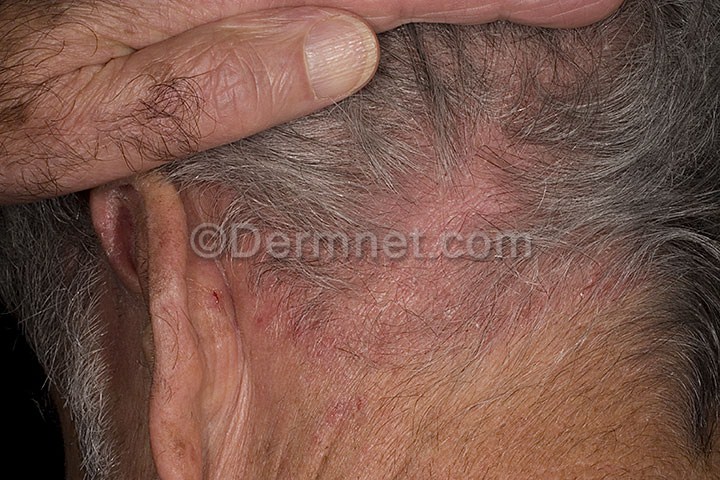
Disease: Psoriasis pictures Lichen Planus and related diseases